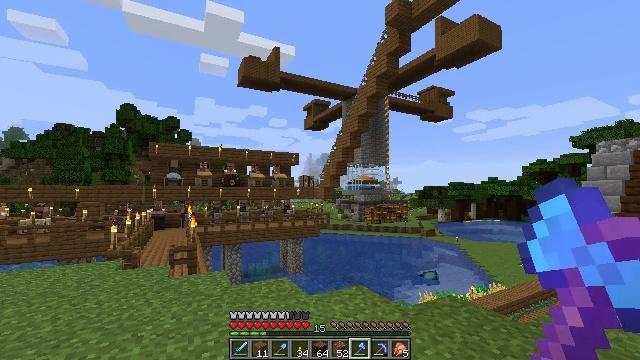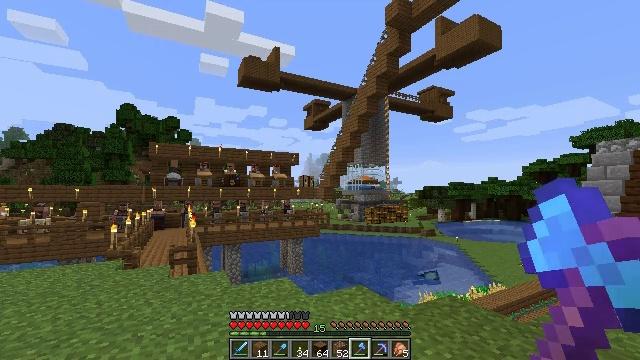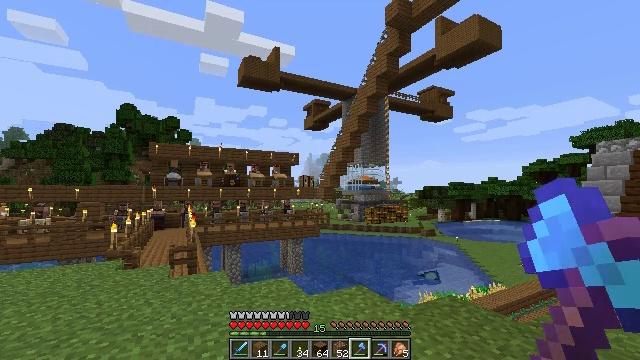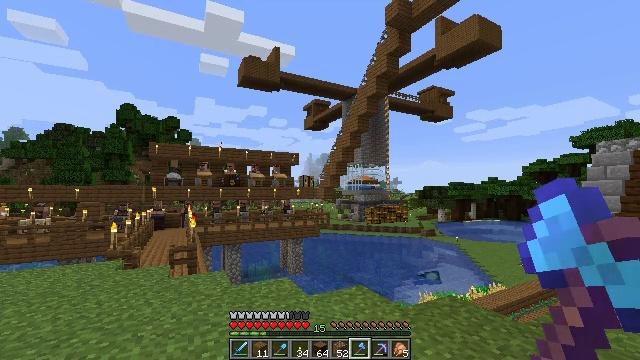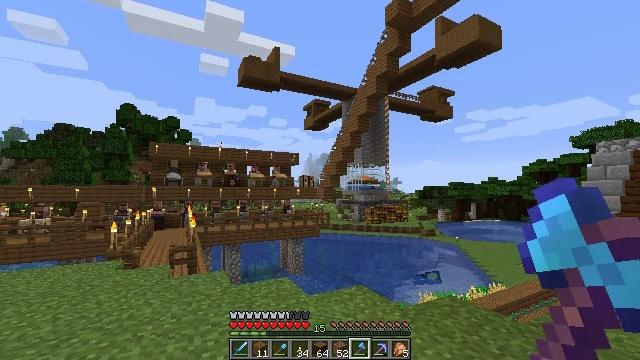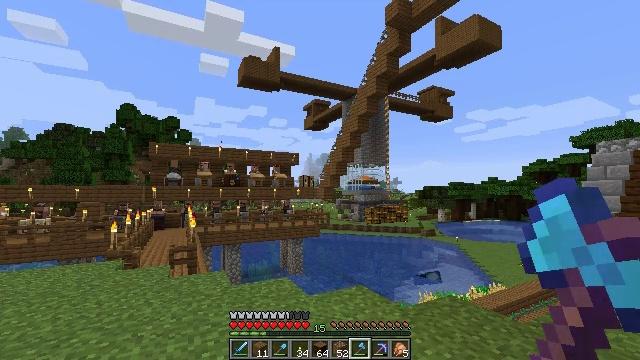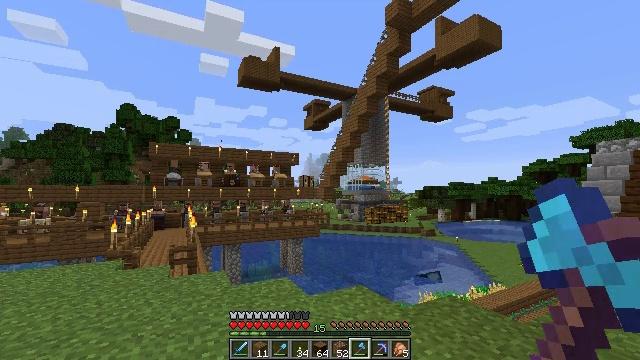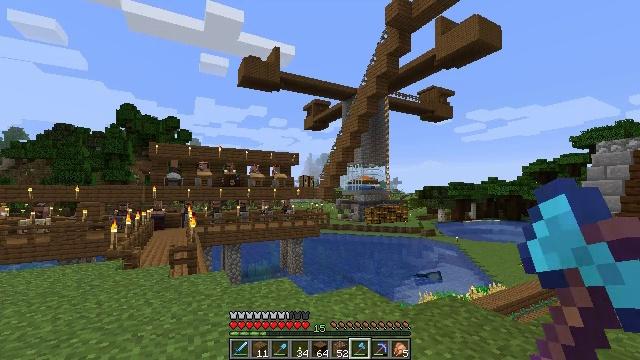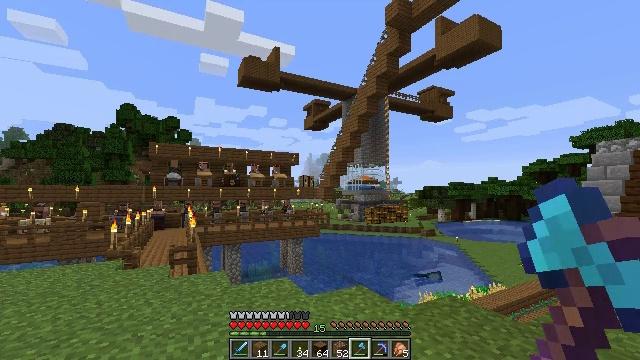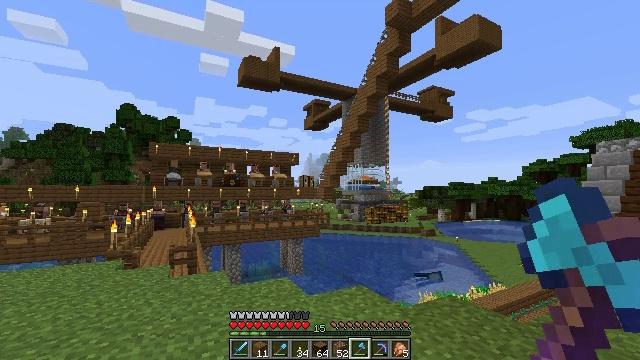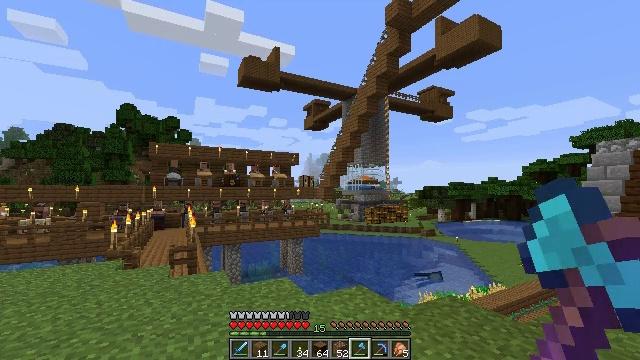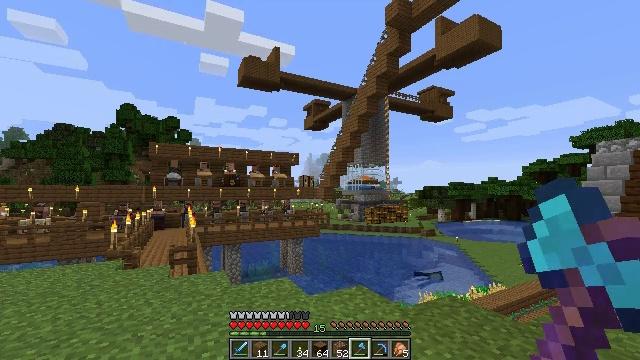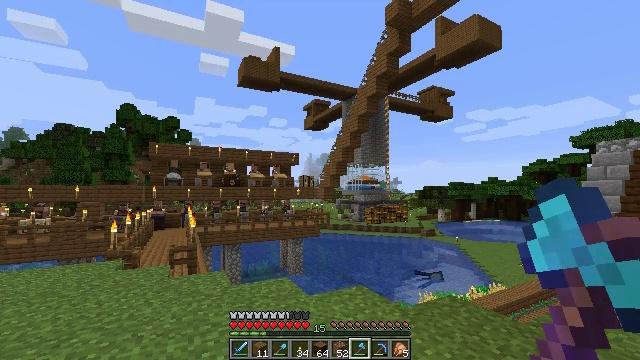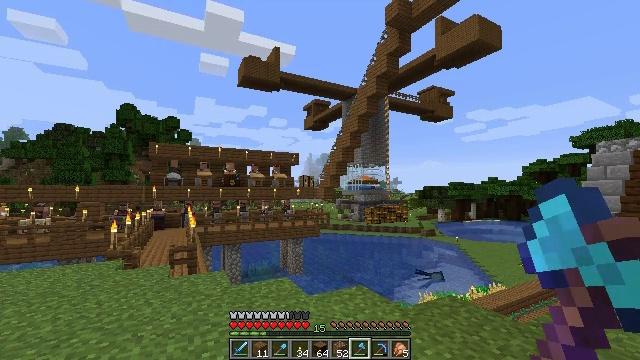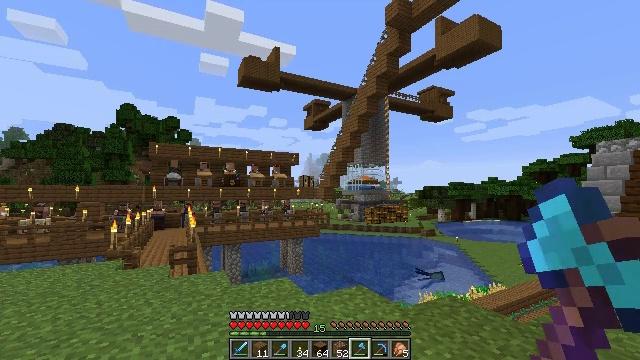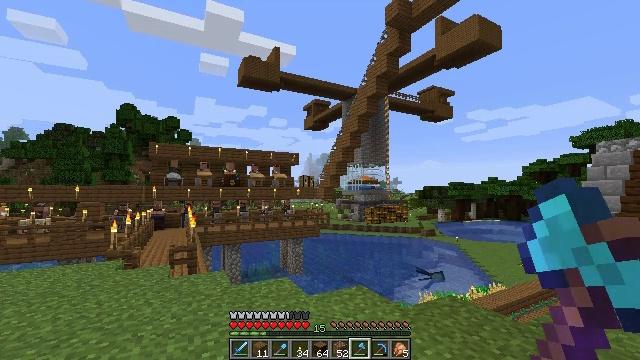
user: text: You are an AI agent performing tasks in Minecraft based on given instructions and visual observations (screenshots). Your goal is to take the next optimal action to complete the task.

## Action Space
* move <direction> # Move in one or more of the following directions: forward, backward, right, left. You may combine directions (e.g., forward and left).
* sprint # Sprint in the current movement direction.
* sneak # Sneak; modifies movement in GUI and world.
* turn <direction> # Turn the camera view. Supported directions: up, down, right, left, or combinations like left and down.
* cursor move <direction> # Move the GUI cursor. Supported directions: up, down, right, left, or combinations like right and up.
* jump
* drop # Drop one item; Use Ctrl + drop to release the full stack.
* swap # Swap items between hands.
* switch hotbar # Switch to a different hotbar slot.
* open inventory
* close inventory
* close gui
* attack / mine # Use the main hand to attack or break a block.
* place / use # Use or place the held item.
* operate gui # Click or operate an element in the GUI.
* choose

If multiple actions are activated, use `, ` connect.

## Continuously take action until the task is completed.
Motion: motion action
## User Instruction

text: Interact with the crafting table to create a spruce pressure plate.
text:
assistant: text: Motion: no_op
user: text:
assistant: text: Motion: no_op
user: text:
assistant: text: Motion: no_op
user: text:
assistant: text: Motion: no_op
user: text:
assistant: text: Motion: no_op
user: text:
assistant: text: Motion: no_op
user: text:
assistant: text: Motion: no_op
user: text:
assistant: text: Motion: no_op
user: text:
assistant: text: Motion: no_op
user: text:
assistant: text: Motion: no_op
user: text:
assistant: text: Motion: no_op
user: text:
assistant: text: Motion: no_op
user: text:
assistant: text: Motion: no_op
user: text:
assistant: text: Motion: no_op
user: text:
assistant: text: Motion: no_op
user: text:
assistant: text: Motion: no_op
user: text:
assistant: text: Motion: no_op
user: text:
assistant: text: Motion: no_op
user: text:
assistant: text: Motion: no_op
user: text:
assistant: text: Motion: no_op
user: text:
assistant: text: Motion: no_op
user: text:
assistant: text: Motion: no_op
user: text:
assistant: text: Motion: no_op
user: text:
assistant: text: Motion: no_op
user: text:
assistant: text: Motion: no_op
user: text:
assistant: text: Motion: no_op
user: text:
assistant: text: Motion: no_op
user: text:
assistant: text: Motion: no_op
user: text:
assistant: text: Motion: no_op
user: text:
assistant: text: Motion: no_op